Field crop: maize
Growth stage: 2
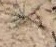
Species: salsola